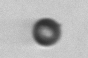
Label: bead